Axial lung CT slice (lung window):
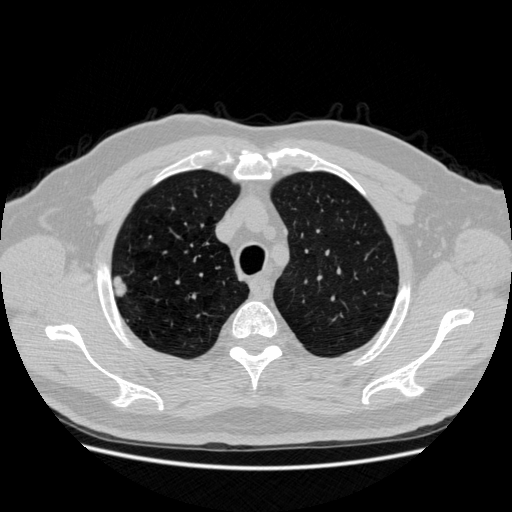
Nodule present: yes
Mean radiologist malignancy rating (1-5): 3.75